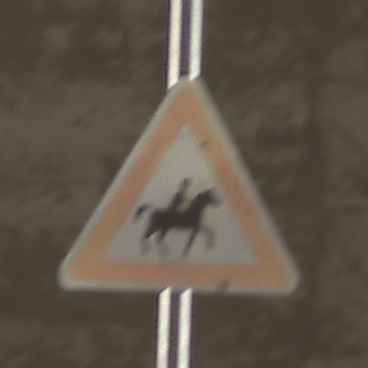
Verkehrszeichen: ReiterLinks
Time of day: Midday
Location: Roofed (Tunnel)
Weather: NotSpecified
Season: NotSpecified
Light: Natural